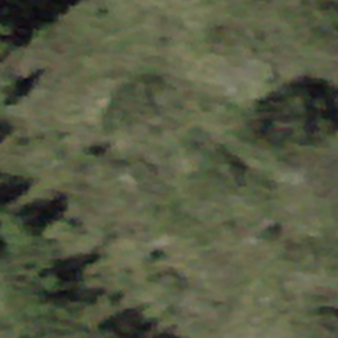
Label: other